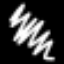
Label: squiggle